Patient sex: F
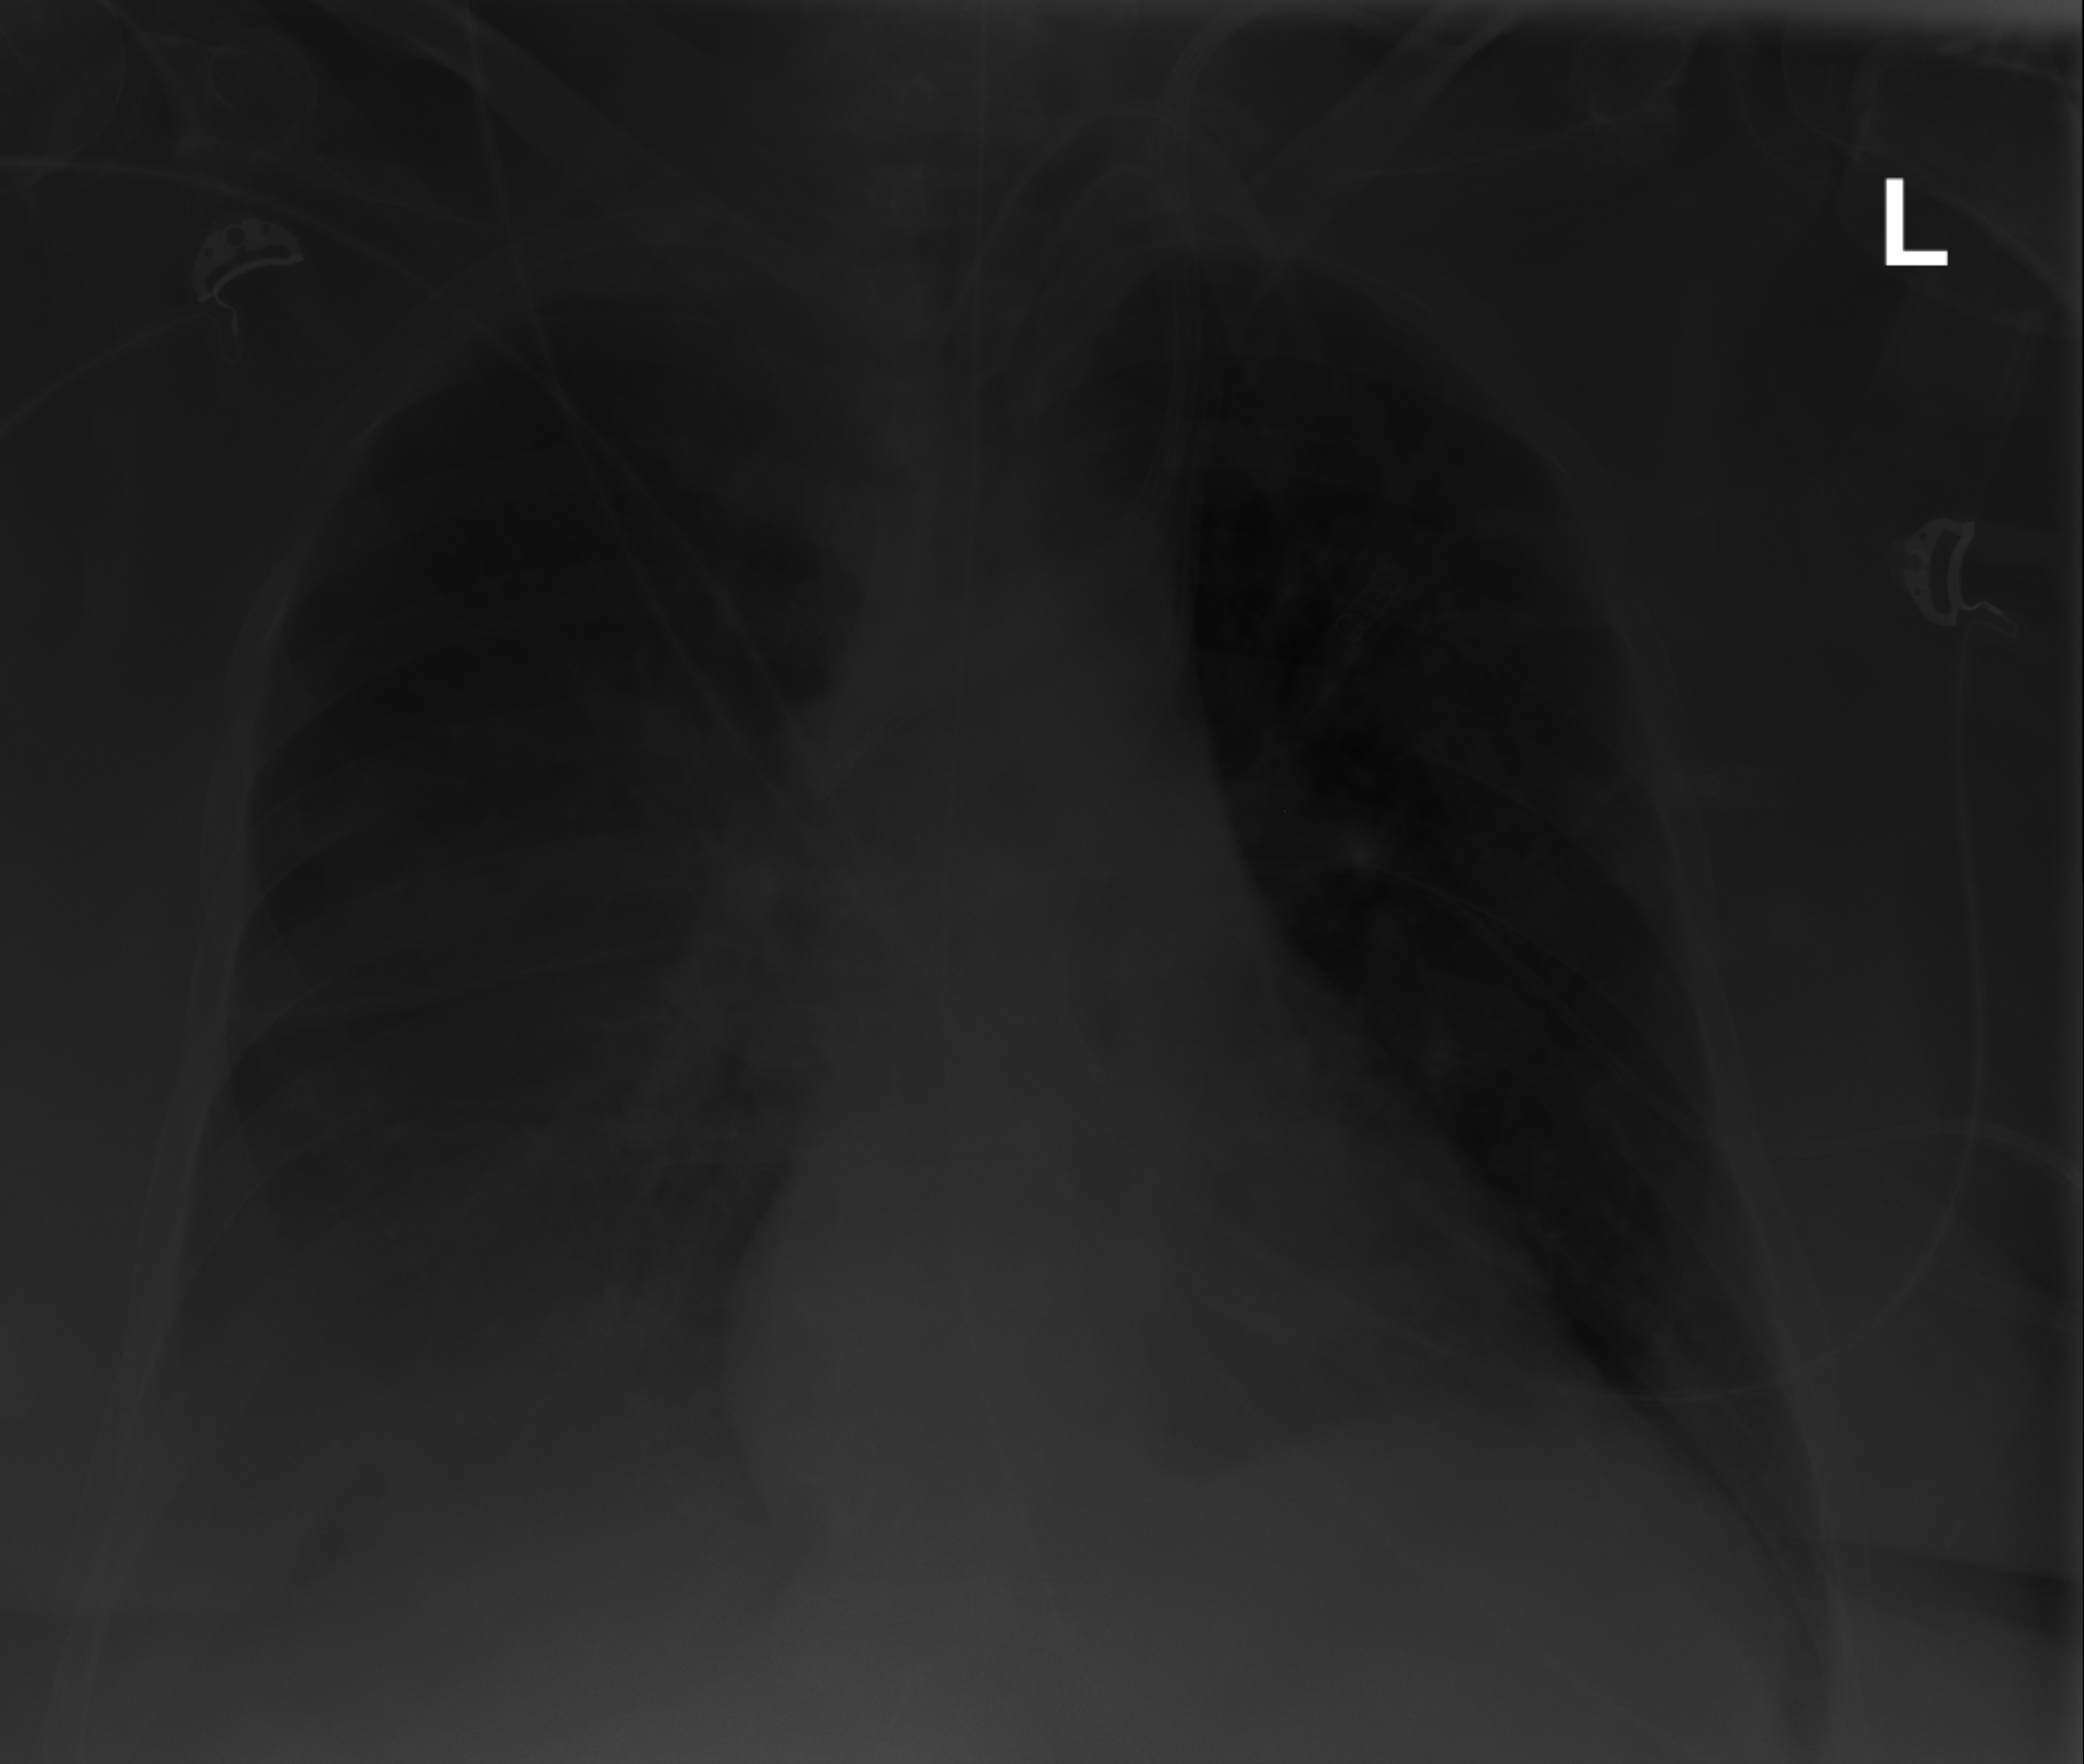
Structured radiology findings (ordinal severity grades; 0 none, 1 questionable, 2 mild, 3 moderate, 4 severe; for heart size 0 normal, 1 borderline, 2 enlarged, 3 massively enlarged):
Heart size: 1
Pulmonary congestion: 2
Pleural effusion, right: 3
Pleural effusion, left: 0
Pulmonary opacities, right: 0
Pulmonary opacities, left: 0
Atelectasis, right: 2
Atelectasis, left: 0